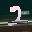
Label: 2